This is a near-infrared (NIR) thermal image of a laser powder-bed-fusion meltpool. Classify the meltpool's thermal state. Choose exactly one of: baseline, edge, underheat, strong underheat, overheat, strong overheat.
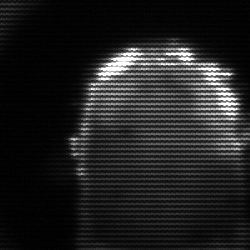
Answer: baseline